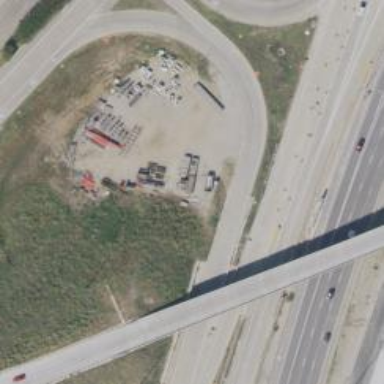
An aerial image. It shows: Primary link highway.